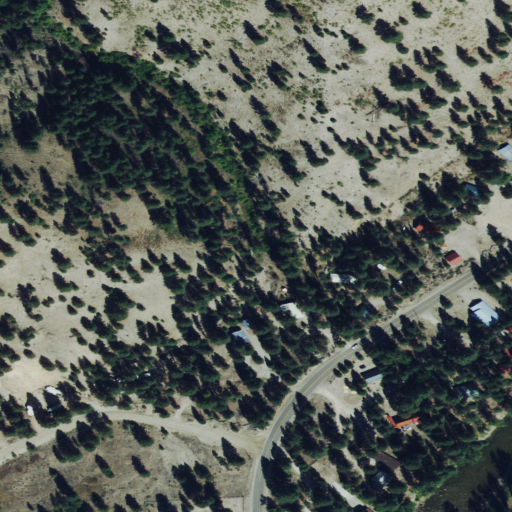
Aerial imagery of valley in Idaho named Clark Gulch containing shrub, evergreen forest, open development, grassland, low intensity development, and open water